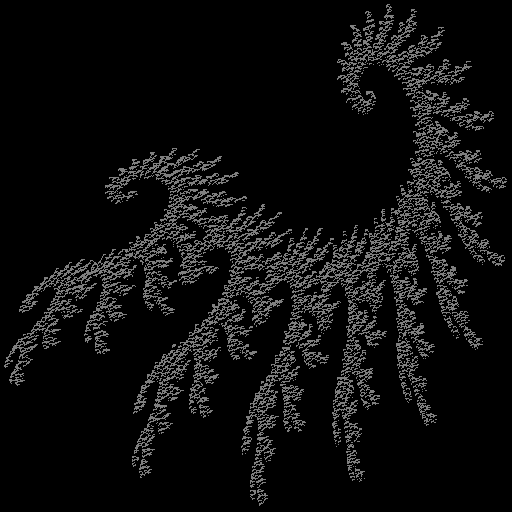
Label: grassfern